Question: Here is my current MySQL syntax (but this doesn't work):
'''
SELECT * FROM posts WHERE userID = $userID AND postBy = $postBy AND postType = 'unread'
'''
Here is the picture of my MySQL table (a picture can show more than words!)

I want to know if there is any other way of doing it or if I have to forget this idea?
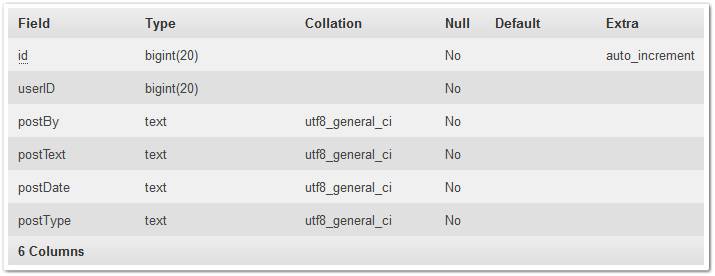
Answer: There's nothing wrong with what you're attempting to do, it's just that you haven't quoted the PHP variable
Make sure you're escaping/sanitizing your input. Also use <URL> if possible
'''
SELECT * FROM posts WHERE userID = $userID AND postBy = '{$postBy}' AND postType = 'unread'
'''